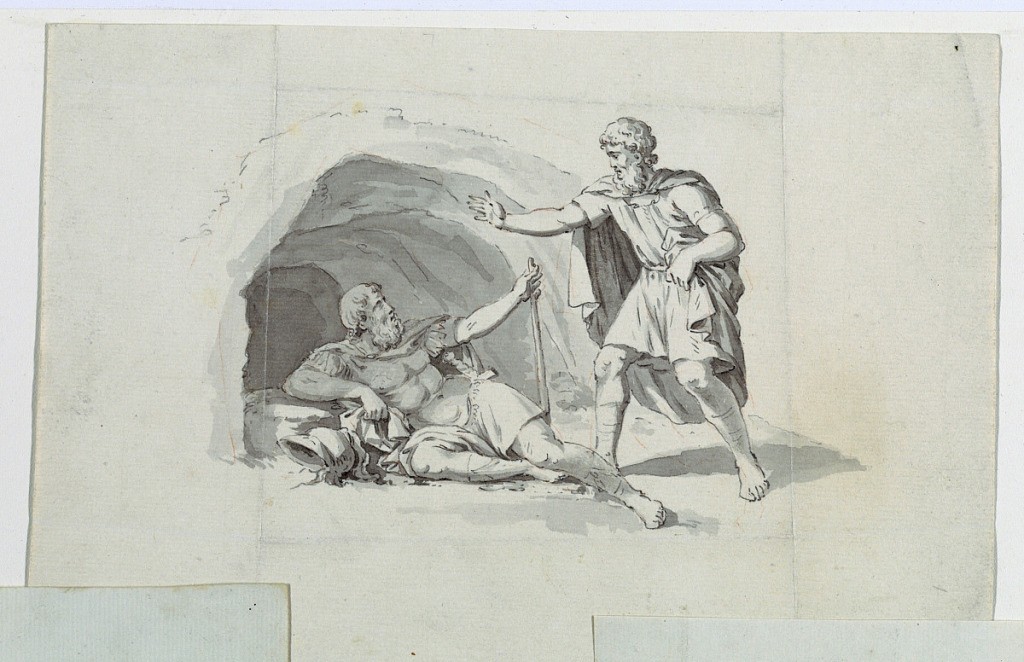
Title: Sketch for an Unused Scene for a Cartoon for Cotton Printing: La Vie de Bélisaire
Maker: B. M. Lebert, 1759–1836
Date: ca. 1820
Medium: Pen and ink, brush and gray wash on paper
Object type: Drawing
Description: Sketch for one island for a cartoon for cotton printing, showing a blind soldier reclining before a cave, while before him stands another soldier saluting him. (Probably an unused island for a Belisarius subject; island showing the blind Belisarius being recognized by one of his soldiers.)